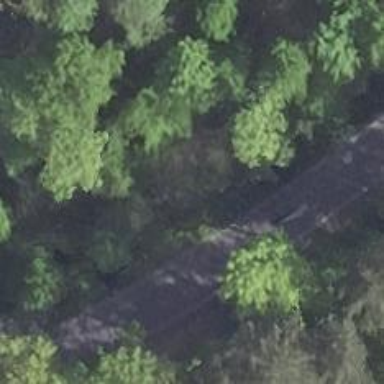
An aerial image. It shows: Secondary road with asphalt surface.